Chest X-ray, PA view. Patient: 85 years old, sex F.
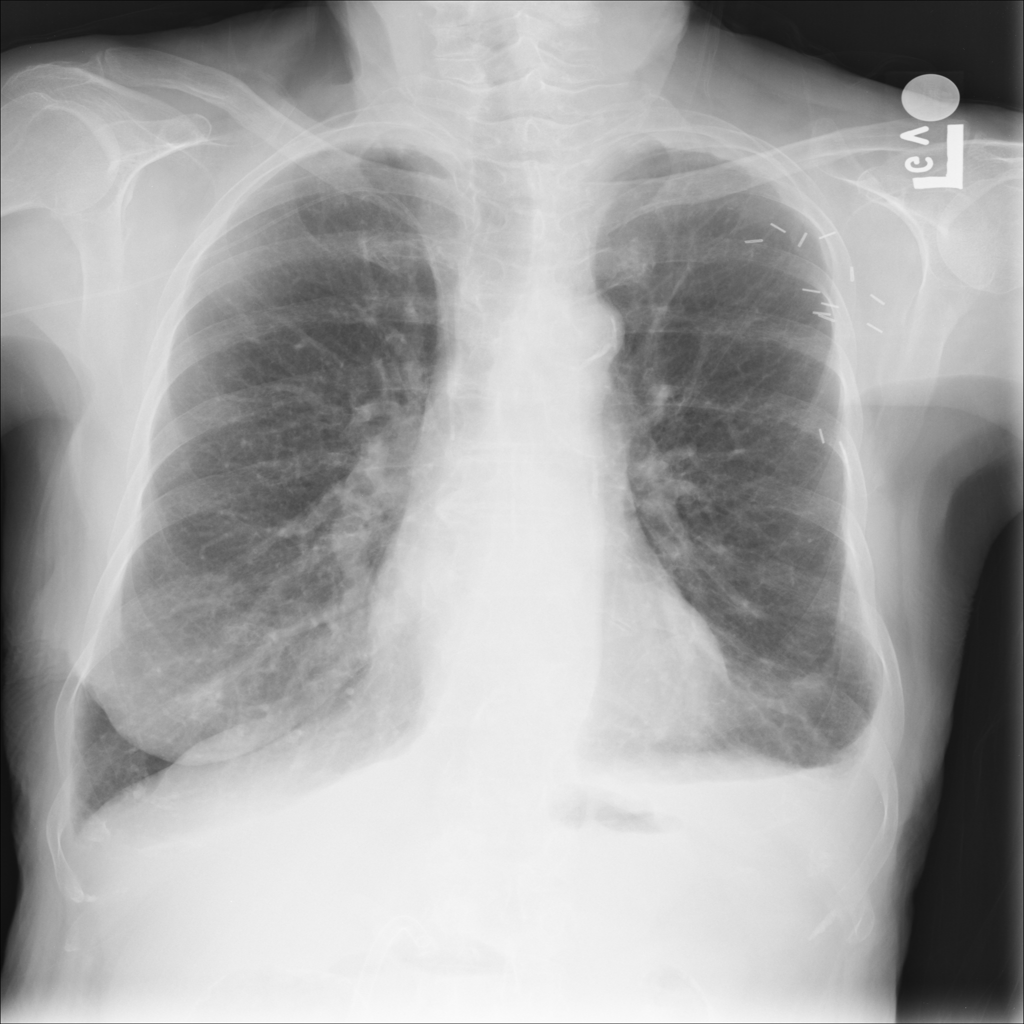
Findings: Effusion, Emphysema, Infiltration